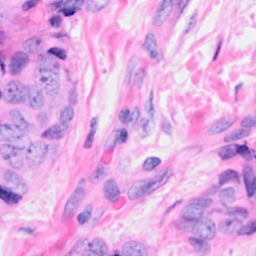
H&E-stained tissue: Breast